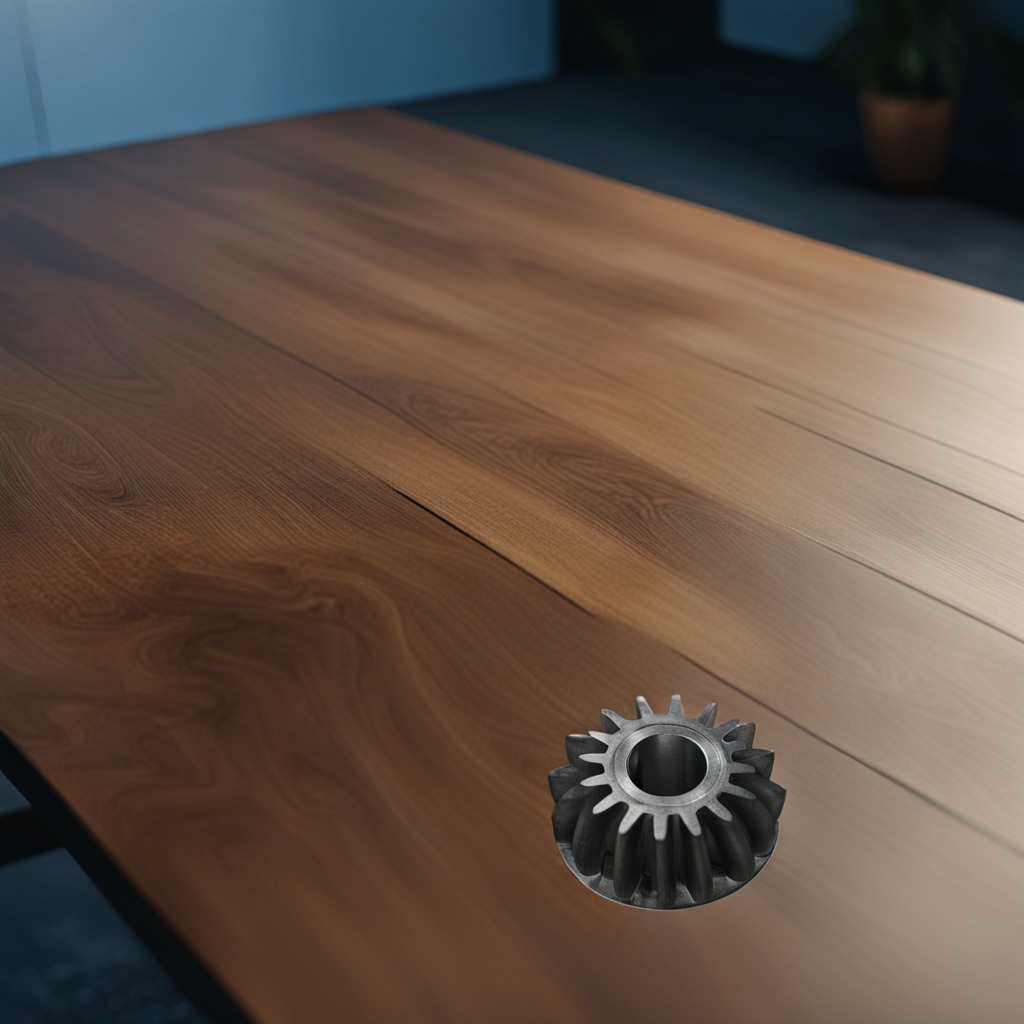
A steel gear with teeth lies on a table.